Question: I'm getting the following error on 'var setting...' line only on iOS 7.1:

No more clues about it.
'''
func application(application: UIApplication, didFinishLaunchingWithOptions launchOptions: [NSObject: AnyObject]?) -> Bool {
// Override point for customization after application launch.
var type = UIUserNotificationType.Badge | UIUserNotificationType.Alert | UIUserNotificationType.Sound;
var setting = UIUserNotificationSettings(forTypes: type, categories: nil);
UIApplication.sharedApplication().registerUserNotificationSettings(setting);
UIApplication.sharedApplication().registerForRemoteNotifications();
return true
}
'''
On iOS 8.1 and 8.2 works fine. Could you point me on how to solve it?
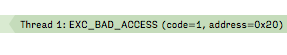
Answer: 'UIUserNotificationSettings' is available from ios 8 along with 'registerUserNotificationSettings'
You can use 'registerForRemoteNotificationTypes' for iOS 7 but you will need to detect it on runtime (the OS version) and use the proper method.